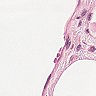
Metastatic tissue present: no